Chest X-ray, PA view. Patient: 72 years old, sex F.
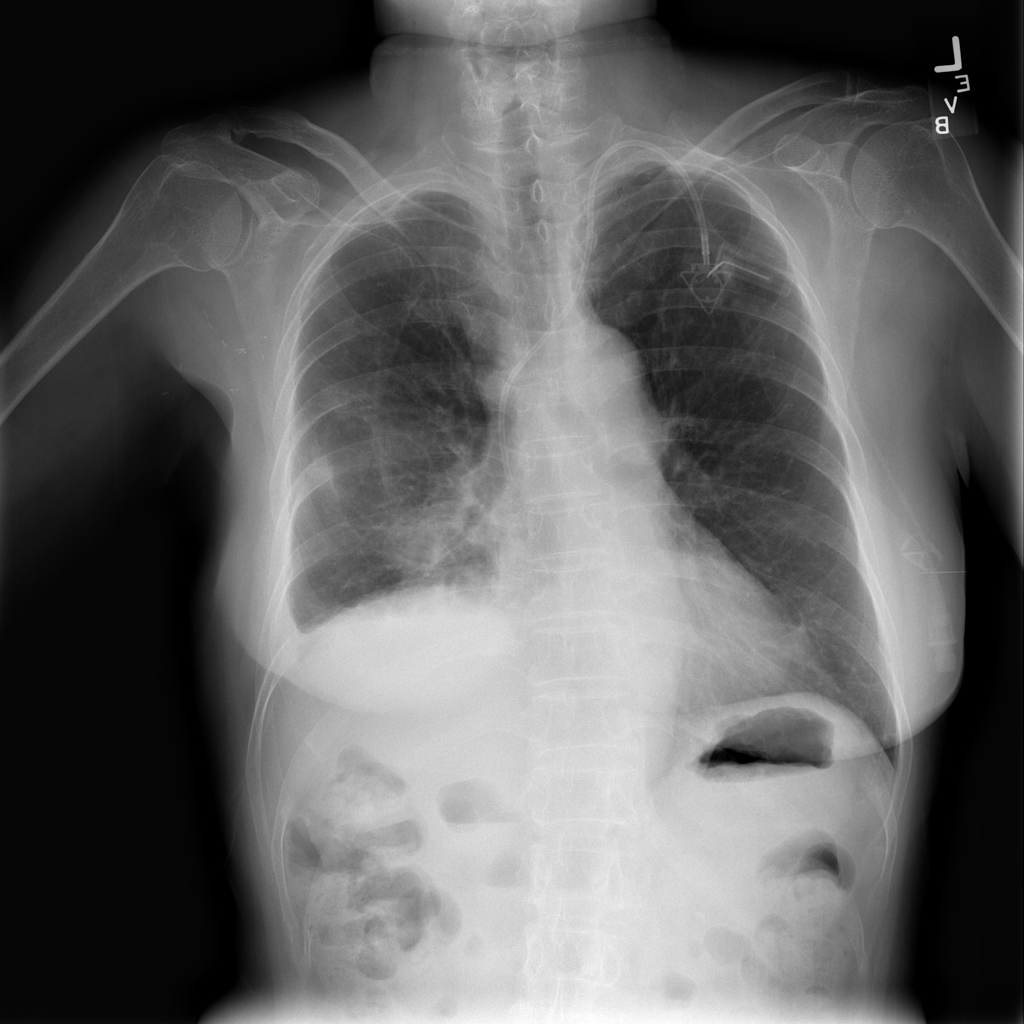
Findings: Effusion